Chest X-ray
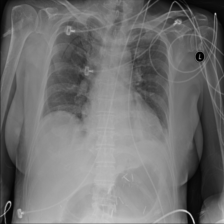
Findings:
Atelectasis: positive
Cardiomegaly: negative
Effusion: negative
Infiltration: negative
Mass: negative
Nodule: negative
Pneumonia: negative
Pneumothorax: negative
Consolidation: negative
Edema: negative
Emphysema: negative
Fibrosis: negative
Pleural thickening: negative
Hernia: negative